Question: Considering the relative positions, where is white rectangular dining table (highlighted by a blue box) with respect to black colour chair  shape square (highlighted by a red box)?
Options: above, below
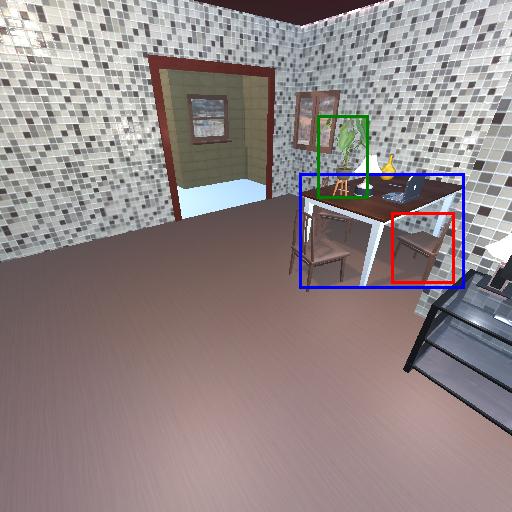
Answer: above